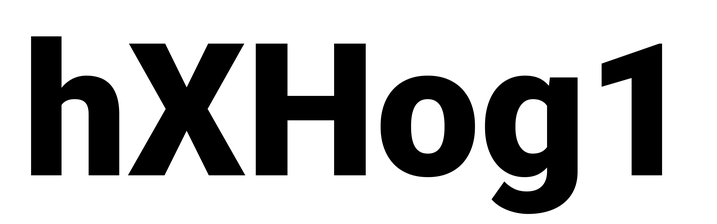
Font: Roboto_Black